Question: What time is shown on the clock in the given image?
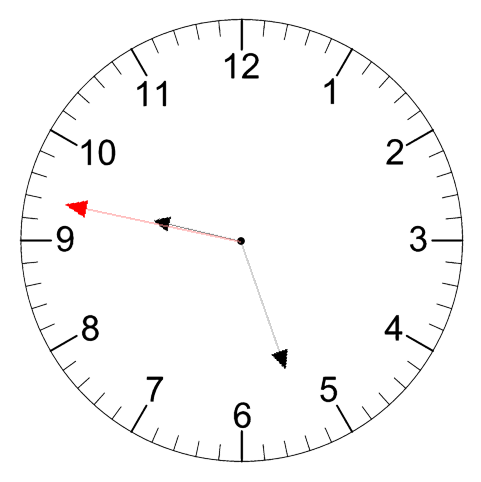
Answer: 09:26:47